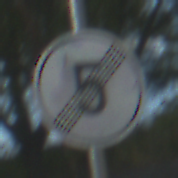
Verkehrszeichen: EndeGeschwindigkeit5
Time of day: MorningAfternoon
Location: Outdoor (Nature)
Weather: PartlyCloudy
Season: NotSpecified
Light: Natural